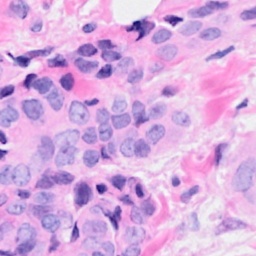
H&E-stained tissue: Breast